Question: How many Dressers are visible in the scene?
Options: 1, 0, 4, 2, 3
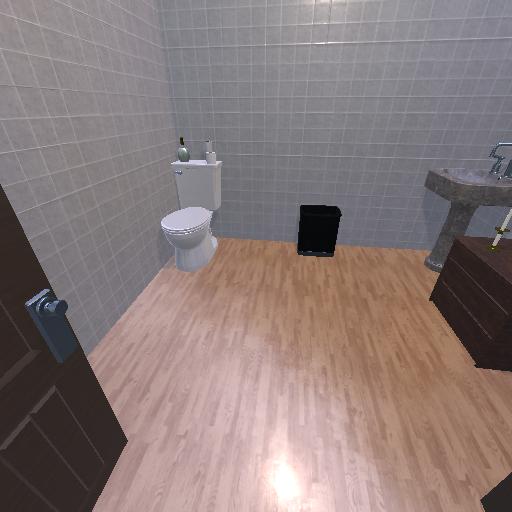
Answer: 1